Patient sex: M
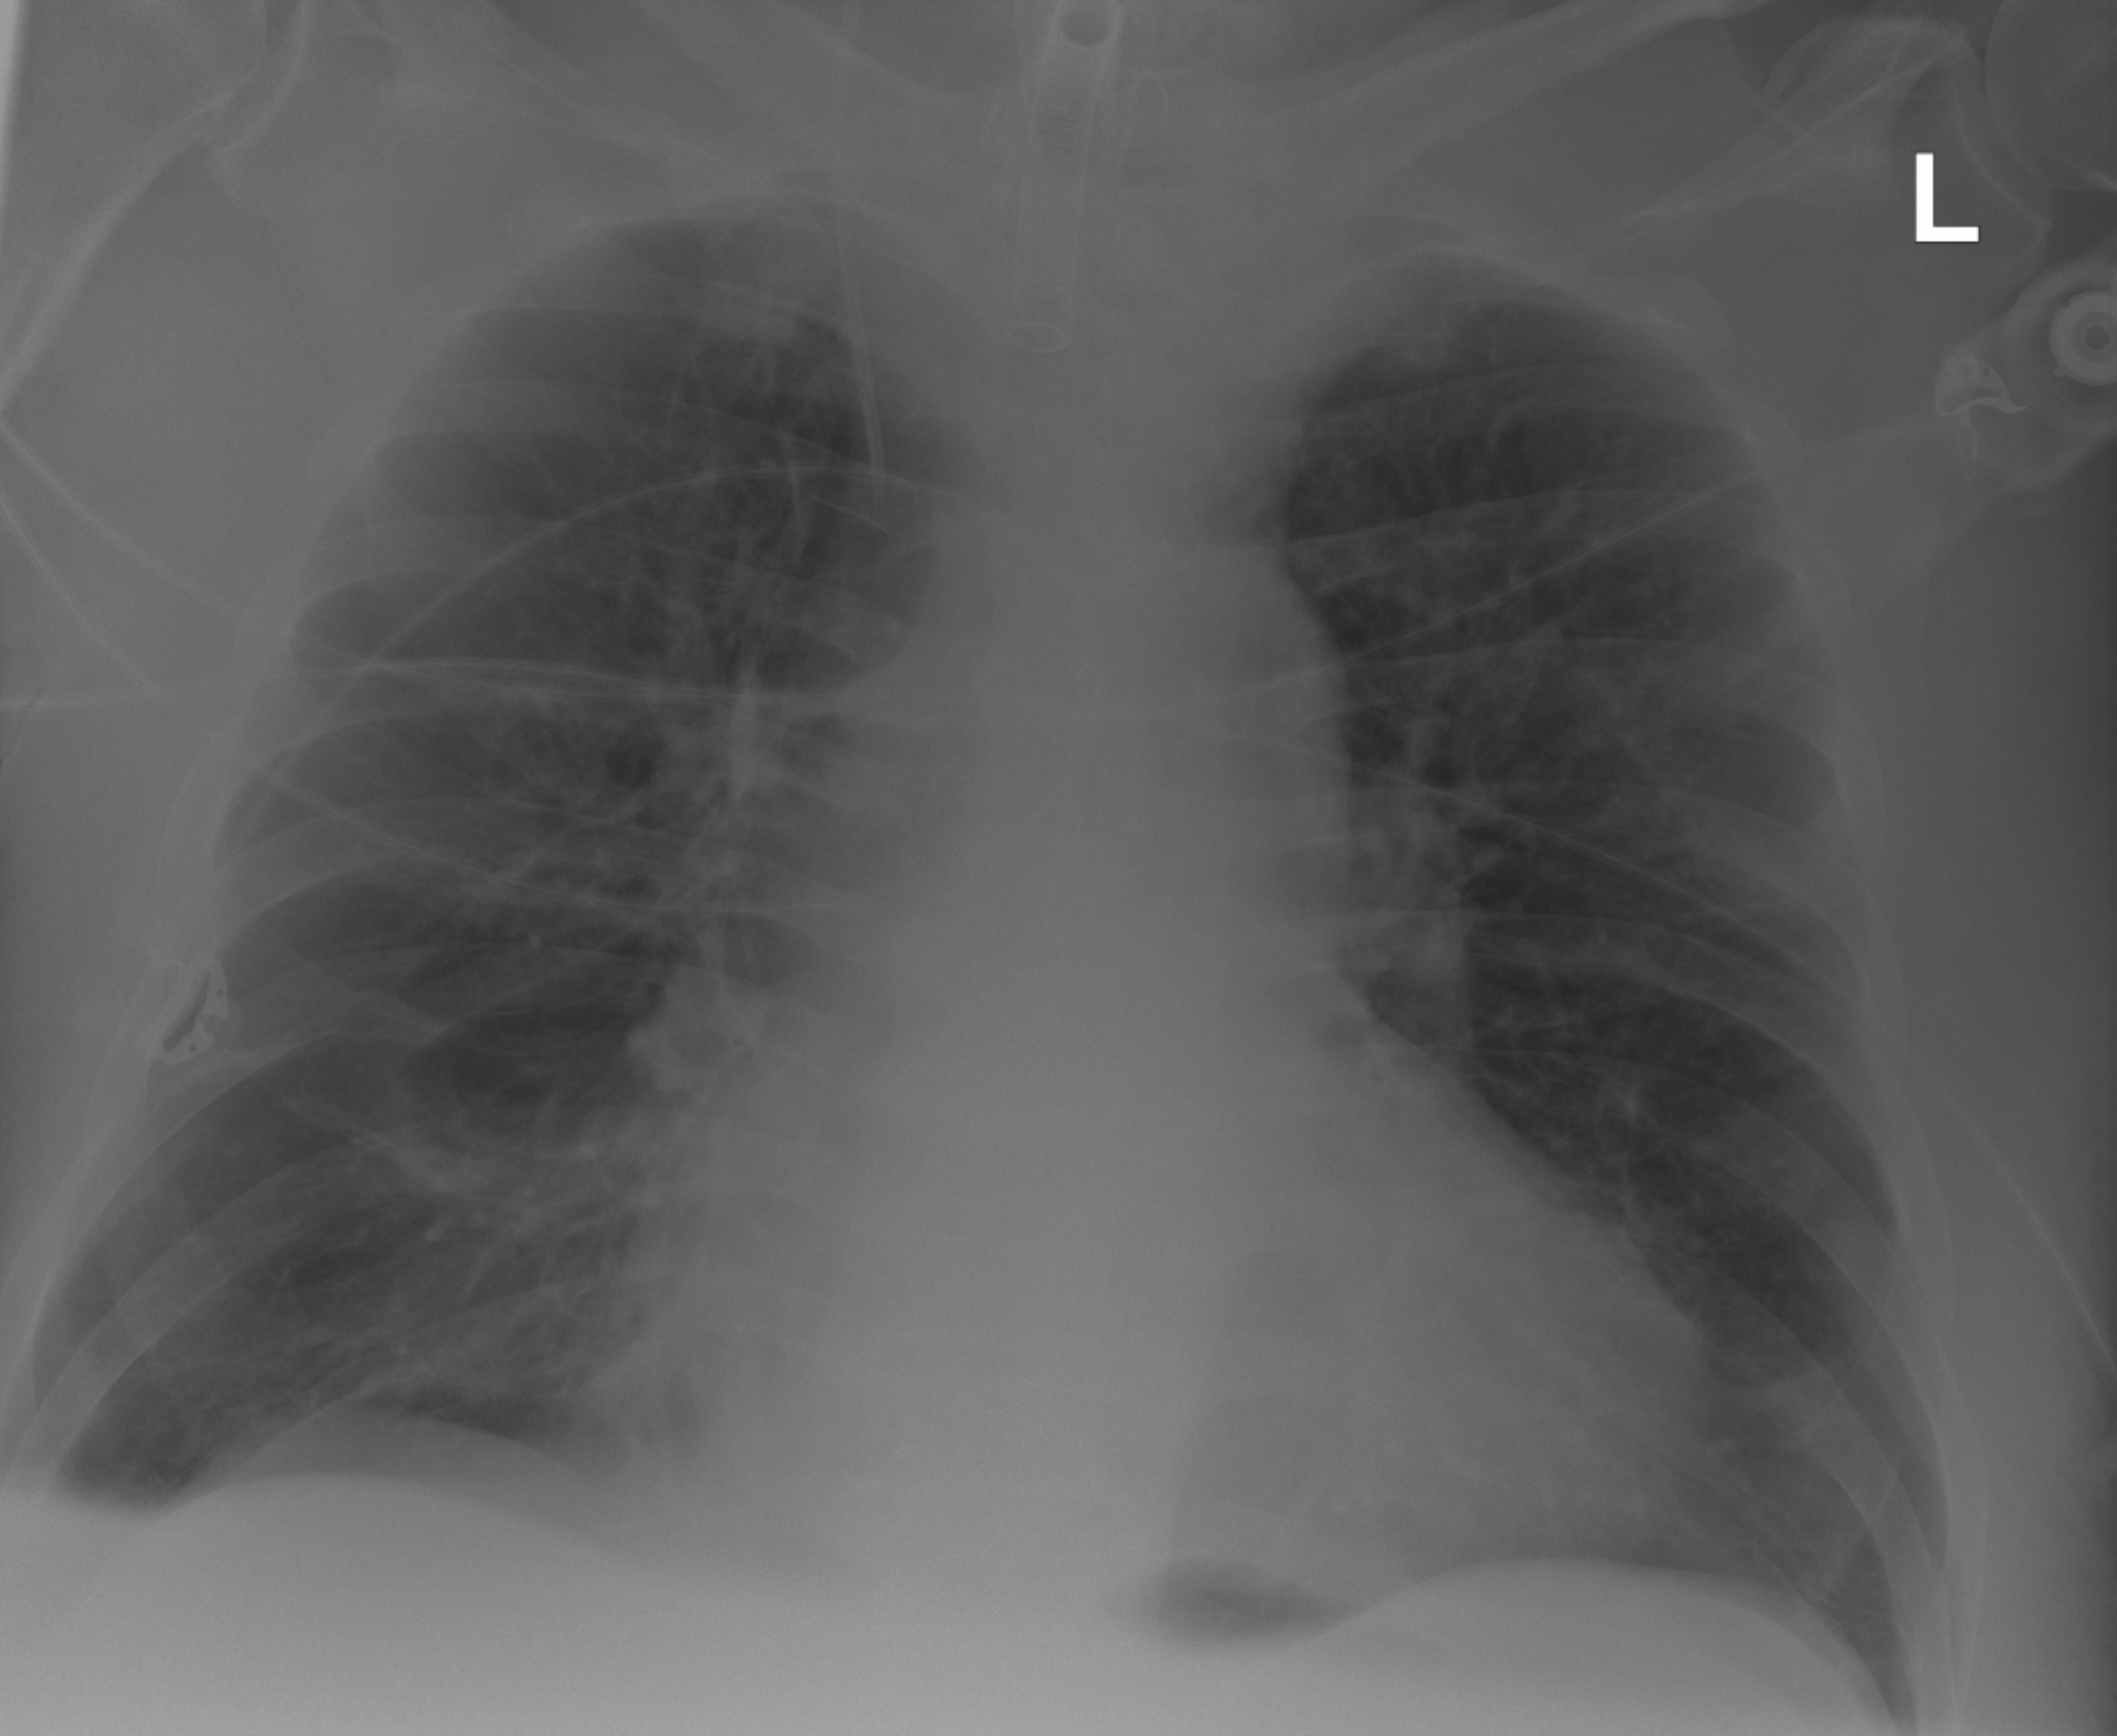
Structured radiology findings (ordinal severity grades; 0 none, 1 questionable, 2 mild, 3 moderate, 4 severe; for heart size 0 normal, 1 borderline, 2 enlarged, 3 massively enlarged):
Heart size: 2
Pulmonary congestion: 0
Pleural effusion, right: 0
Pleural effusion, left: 0
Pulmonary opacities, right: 0
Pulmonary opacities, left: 0
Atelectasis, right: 2
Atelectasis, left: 0